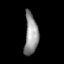
Tissue: lung
Cell type: Fibroblasts
Senescence score: 0.5571
Nuclear area (px): 546
Mean DAPI intensity: 145.958